Interaction volume radius: 5 \u00c5
Interaction volume height: 15 \u00c5
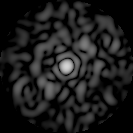
Disorder parameter: 0.8109